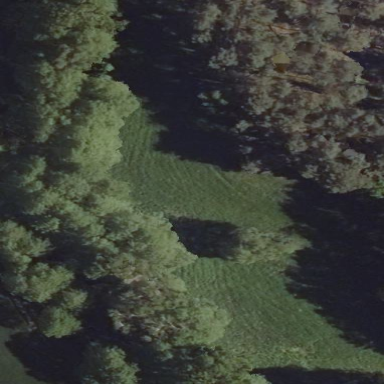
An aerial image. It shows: Beautiful meadow.